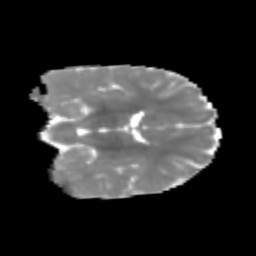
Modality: MD
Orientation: coronal
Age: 7
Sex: male
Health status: healthy